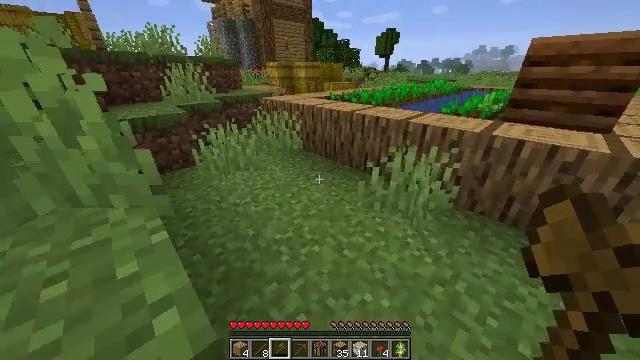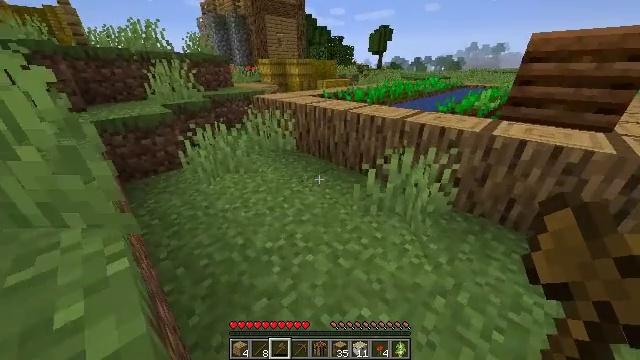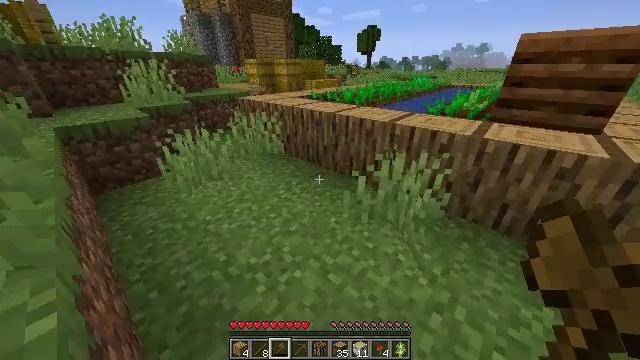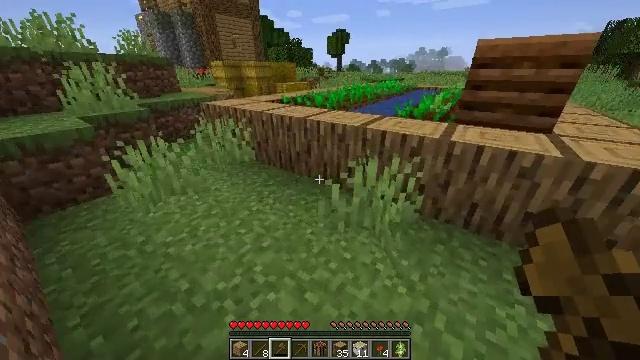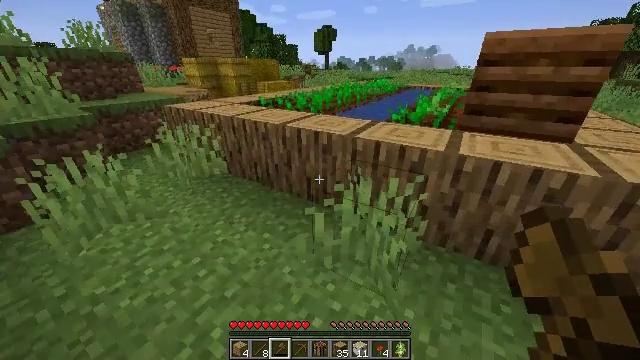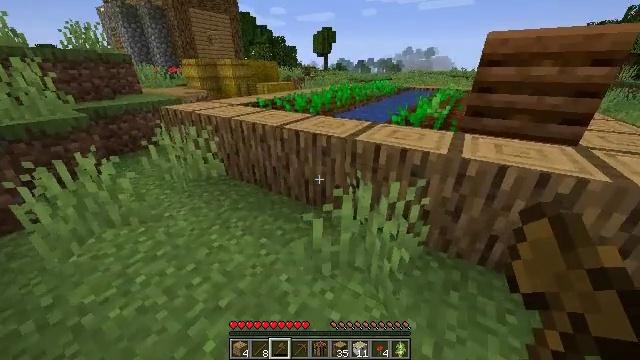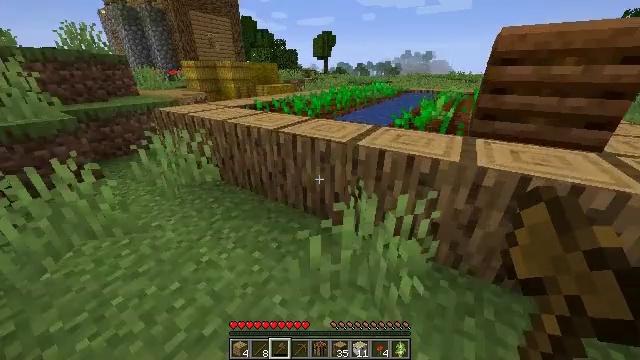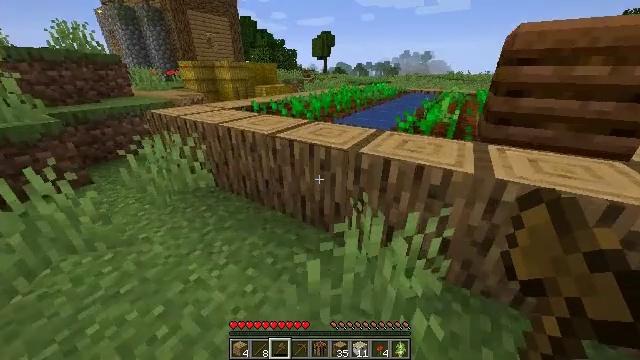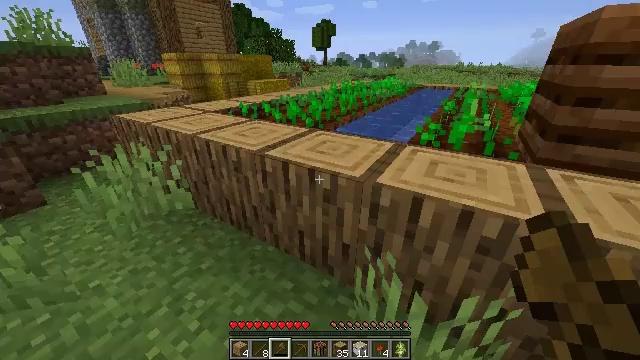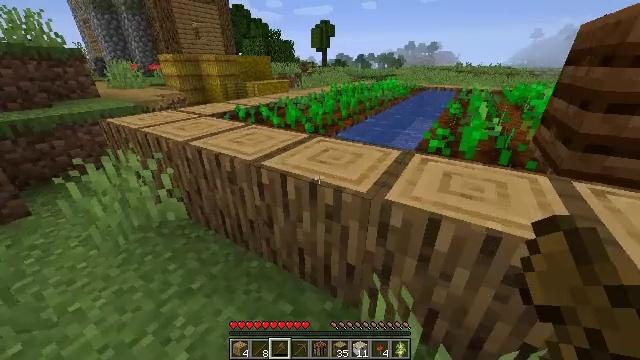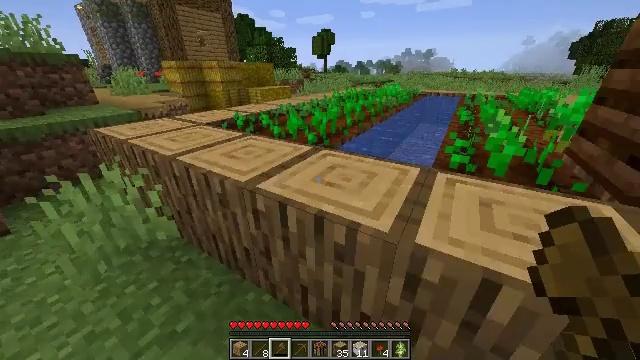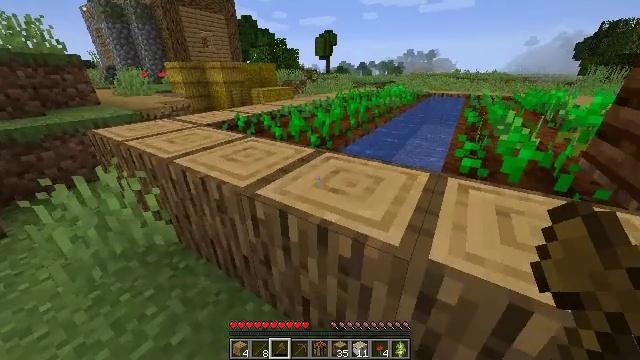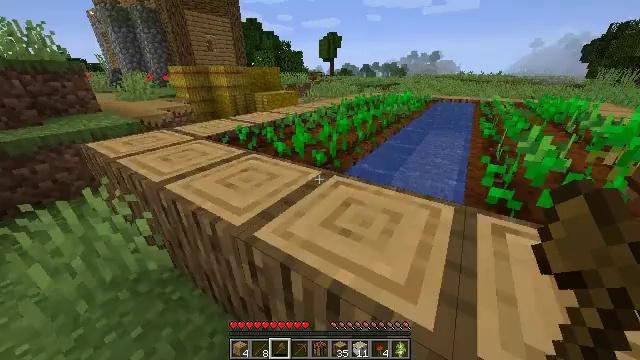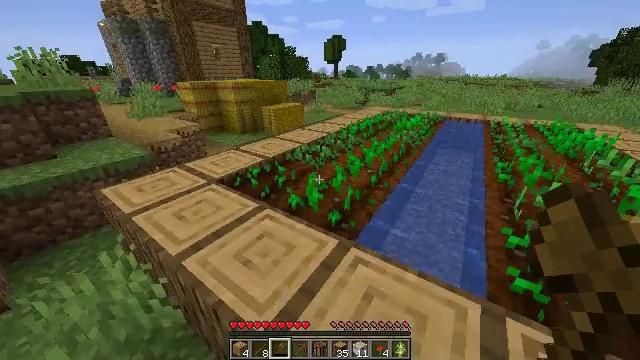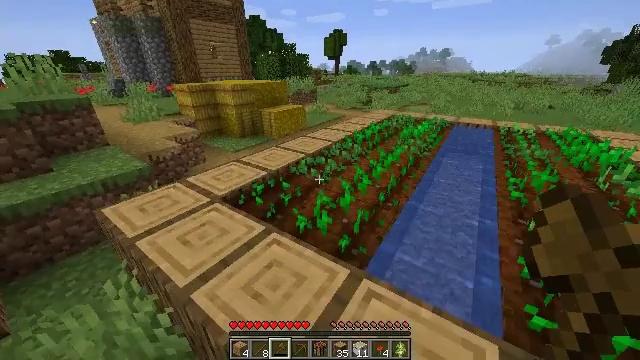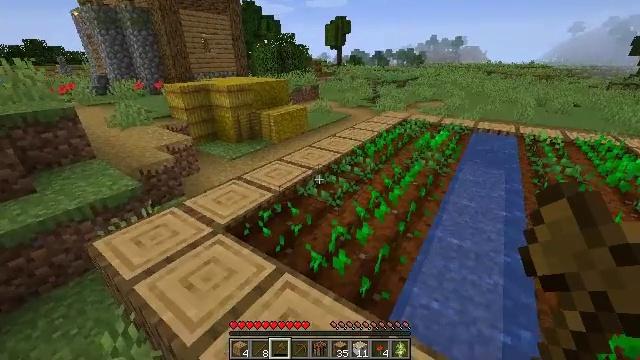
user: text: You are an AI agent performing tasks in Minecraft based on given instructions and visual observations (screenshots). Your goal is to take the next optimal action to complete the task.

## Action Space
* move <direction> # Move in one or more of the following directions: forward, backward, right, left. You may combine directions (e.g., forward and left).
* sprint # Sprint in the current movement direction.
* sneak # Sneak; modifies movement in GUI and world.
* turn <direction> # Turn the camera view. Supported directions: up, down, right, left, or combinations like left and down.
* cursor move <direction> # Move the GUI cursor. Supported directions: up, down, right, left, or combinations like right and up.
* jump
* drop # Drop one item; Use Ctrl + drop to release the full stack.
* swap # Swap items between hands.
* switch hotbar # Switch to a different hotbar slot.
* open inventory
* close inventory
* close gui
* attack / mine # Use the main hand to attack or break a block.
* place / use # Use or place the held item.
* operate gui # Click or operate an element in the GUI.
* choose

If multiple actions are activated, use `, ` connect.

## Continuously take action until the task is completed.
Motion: motion action
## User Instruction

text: Harvest wheat from the field.
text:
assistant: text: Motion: move forward, sprint, turn right
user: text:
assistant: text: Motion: move forward, sprint, turn right
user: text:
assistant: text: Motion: move forward, sprint, turn right
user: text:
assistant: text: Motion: move forward, sprint, turn right
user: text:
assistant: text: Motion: move forward, sprint
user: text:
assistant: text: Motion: move forward, sprint
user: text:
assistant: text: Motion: move forward, sprint
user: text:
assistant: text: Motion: move forward, sprint
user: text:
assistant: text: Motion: move forward, sprint
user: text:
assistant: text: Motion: move forward, sprint
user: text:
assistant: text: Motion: move forward, sprint
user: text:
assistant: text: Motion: move forward, sprint, jump
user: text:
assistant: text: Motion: move forward, sprint, jump
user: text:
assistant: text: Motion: move forward, sprint, jump
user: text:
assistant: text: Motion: move forward, sprint, jump
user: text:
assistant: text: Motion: move forward, sprint, jump
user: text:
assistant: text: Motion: move forward, sprint
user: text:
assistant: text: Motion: move forward, sprint
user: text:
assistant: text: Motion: move forward, sprint, turn down
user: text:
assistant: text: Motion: move forward, sprint, turn down
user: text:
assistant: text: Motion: move forward, sprint, turn down
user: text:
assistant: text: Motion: move forward, sprint, turn right and down
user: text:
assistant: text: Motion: sprint, turn right and down
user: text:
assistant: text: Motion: turn right
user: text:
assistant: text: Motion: turn right
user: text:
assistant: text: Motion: turn right
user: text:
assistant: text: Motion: no_op
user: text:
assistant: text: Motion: turn right
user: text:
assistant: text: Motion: turn right and down
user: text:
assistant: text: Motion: turn right and down